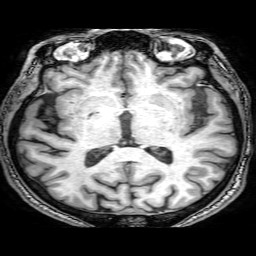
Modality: T1w
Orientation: coronal
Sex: male
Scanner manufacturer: philips
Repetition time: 0.00823 s
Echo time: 0.00382 s